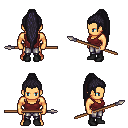
a pixel art fantasy rpg character, male body template, human, tanned skin, maroon pirate shirt, metal pants, raven extra-long topknot hairstyle, black shoes, spear, four views (front, back, left, right), 2x2 character sprite sheet, small pixel art, hard edges, no anti-aliasing